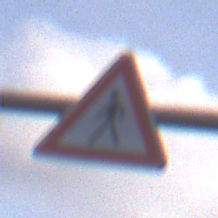
Verkehrszeichen: FussgaengerRechts
Umgebung: Outdoor, Nature
Tageszeit: MorningAfternoon
Wetter: PartlyCloudy
Licht: Natural
Jahreszeit: NotSpecified
Kontrast: HighContrast